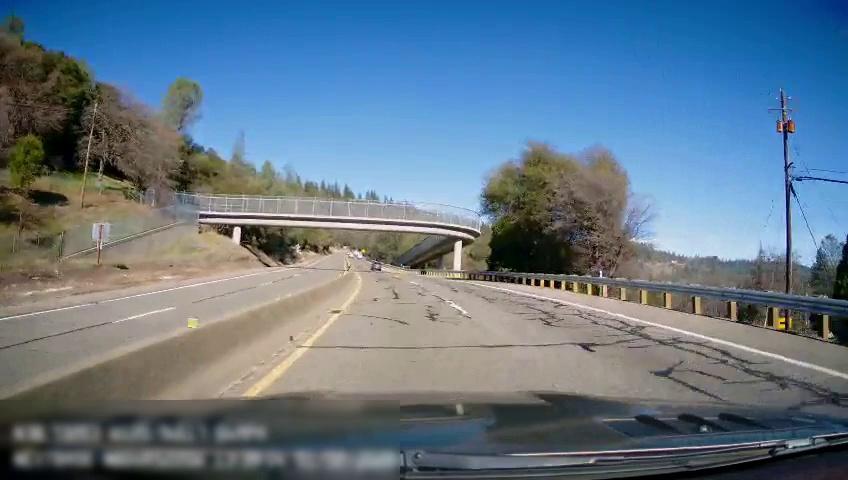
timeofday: Day
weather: Sunny
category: Drivable Space
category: Drivable Space
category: Vehicles | SUV
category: Lanes | Opposite Lane
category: Lanes | Opposite Lane
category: Lanes | Current Lane
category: Lanes | Current Lane
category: Lanes | Alternate Lane